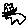
Label: cat